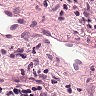
Metastatic tissue present: no